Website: home-depot
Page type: store-pickup
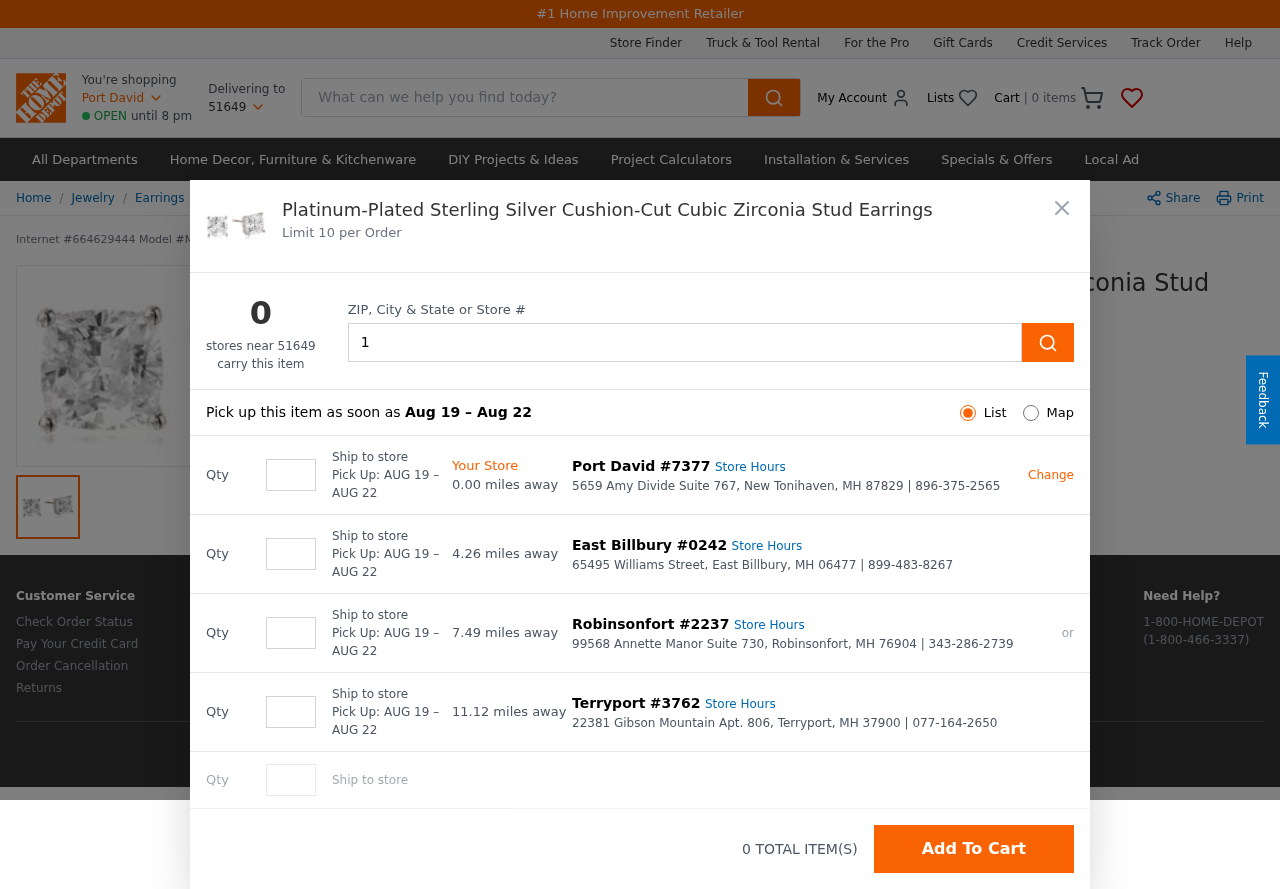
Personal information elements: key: PII_CITY
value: Port David
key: PII_LOCATION1_CITY_STATE_ZIP
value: New Tonihaven, MH 87829
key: PII_LOCATION1_STREET
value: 5659 Amy Divide Suite 767
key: PII_LOCATION2_CITY
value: East Billbury
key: PII_LOCATION2_CITY_STATE_ZIP
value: East Billbury, MH 06477
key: PII_LOCATION2_STREET
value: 65495 Williams Street
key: PII_LOCATION3_CITY
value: Robinsonfort
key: PII_LOCATION3_CITY_STATE_ZIP
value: Robinsonfort, MH 76904
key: PII_LOCATION3_STREET
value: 99568 Annette Manor Suite 730
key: PII_LOCATION4_CITY
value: Terryport
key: PII_LOCATION4_CITY_STATE_ZIP
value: Terryport, MH 37900
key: PII_LOCATION4_STREET
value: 22381 Gibson Mountain Apt. 806
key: PII_POSTCODE
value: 51649
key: PII_POSTCODE2
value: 16191
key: PII_LOCATION1_PHONE
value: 896-375-2565
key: PII_LOCATION2_PHONE
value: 899-483-8267
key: PII_LOCATION3_PHONE
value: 343-286-2739
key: PII_LOCATION4_PHONE
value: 077-164-2650
Product elements: key: PRODUCT1_BREADCRUMB
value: Jewelry
Earrings
Stud Earrings
Cubic Zirconia Earrings
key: PRODUCT1_NAME
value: Platinum-Plated Sterling Silver Cushion-Cut Cubic Zirconia Stud Earrings
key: PRODUCT_INTERNET_NUMBER
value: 664629444
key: PRODUCT_MODEL_NUMBER
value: MW_OHW511361
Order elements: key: ORDER_NUM_ITEMS
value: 0
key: ORDER_PICKUP_DATE_RANGE
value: AUG 19 – AUG 22
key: ORDER_PICKUP_DATE_RANGE
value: Aug 19 – Aug 22
Search elements: key: HEADER_SEARCH
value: What can we help you find today?
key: SEARCH_STORE_LOCATION
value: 16191
Other elements: key: STORE1_DISTANCE
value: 0.00
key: STORE1_NUMBER
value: #7377
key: STORE2_DISTANCE
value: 4.26
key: STORE2_NUMBER
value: #0242
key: STORE3_DISTANCE
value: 7.49
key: STORE3_NUMBER
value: #2237
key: STORE4_DISTANCE
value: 11.12
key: STORE4_NUMBER
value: #3762